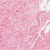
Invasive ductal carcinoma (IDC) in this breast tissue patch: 0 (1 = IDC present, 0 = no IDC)